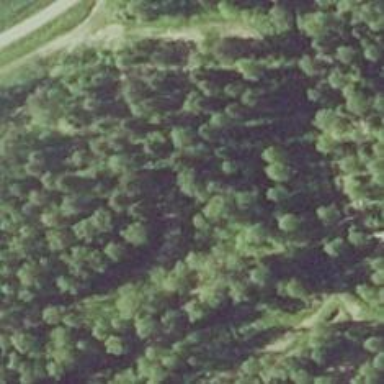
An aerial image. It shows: Disc golf hole.